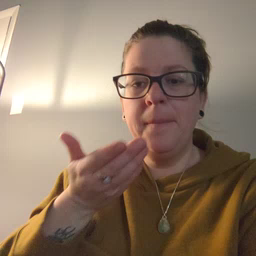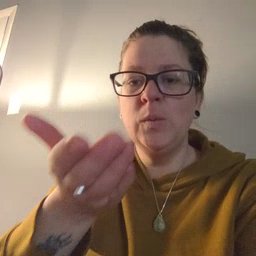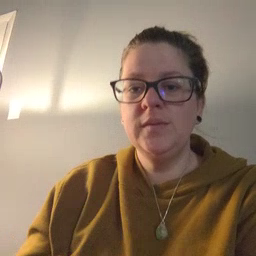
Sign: boat